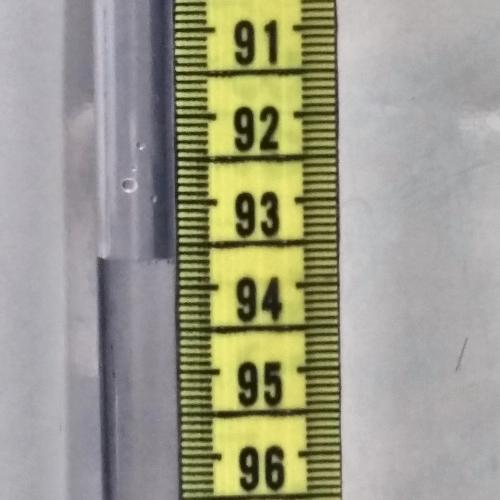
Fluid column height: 93.7 cm